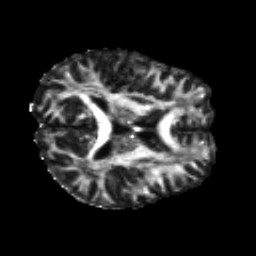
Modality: FA
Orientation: axial
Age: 31
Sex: male
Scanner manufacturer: siemens
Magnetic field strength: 3 T
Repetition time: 8.8 s
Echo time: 0.085 s